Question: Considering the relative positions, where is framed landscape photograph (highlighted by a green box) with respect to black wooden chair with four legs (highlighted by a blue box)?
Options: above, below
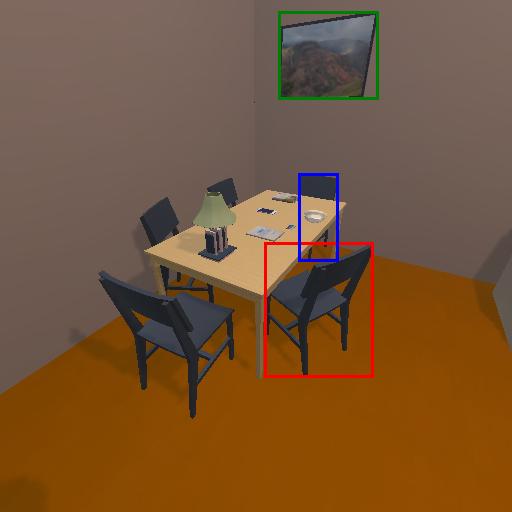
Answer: above